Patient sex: F
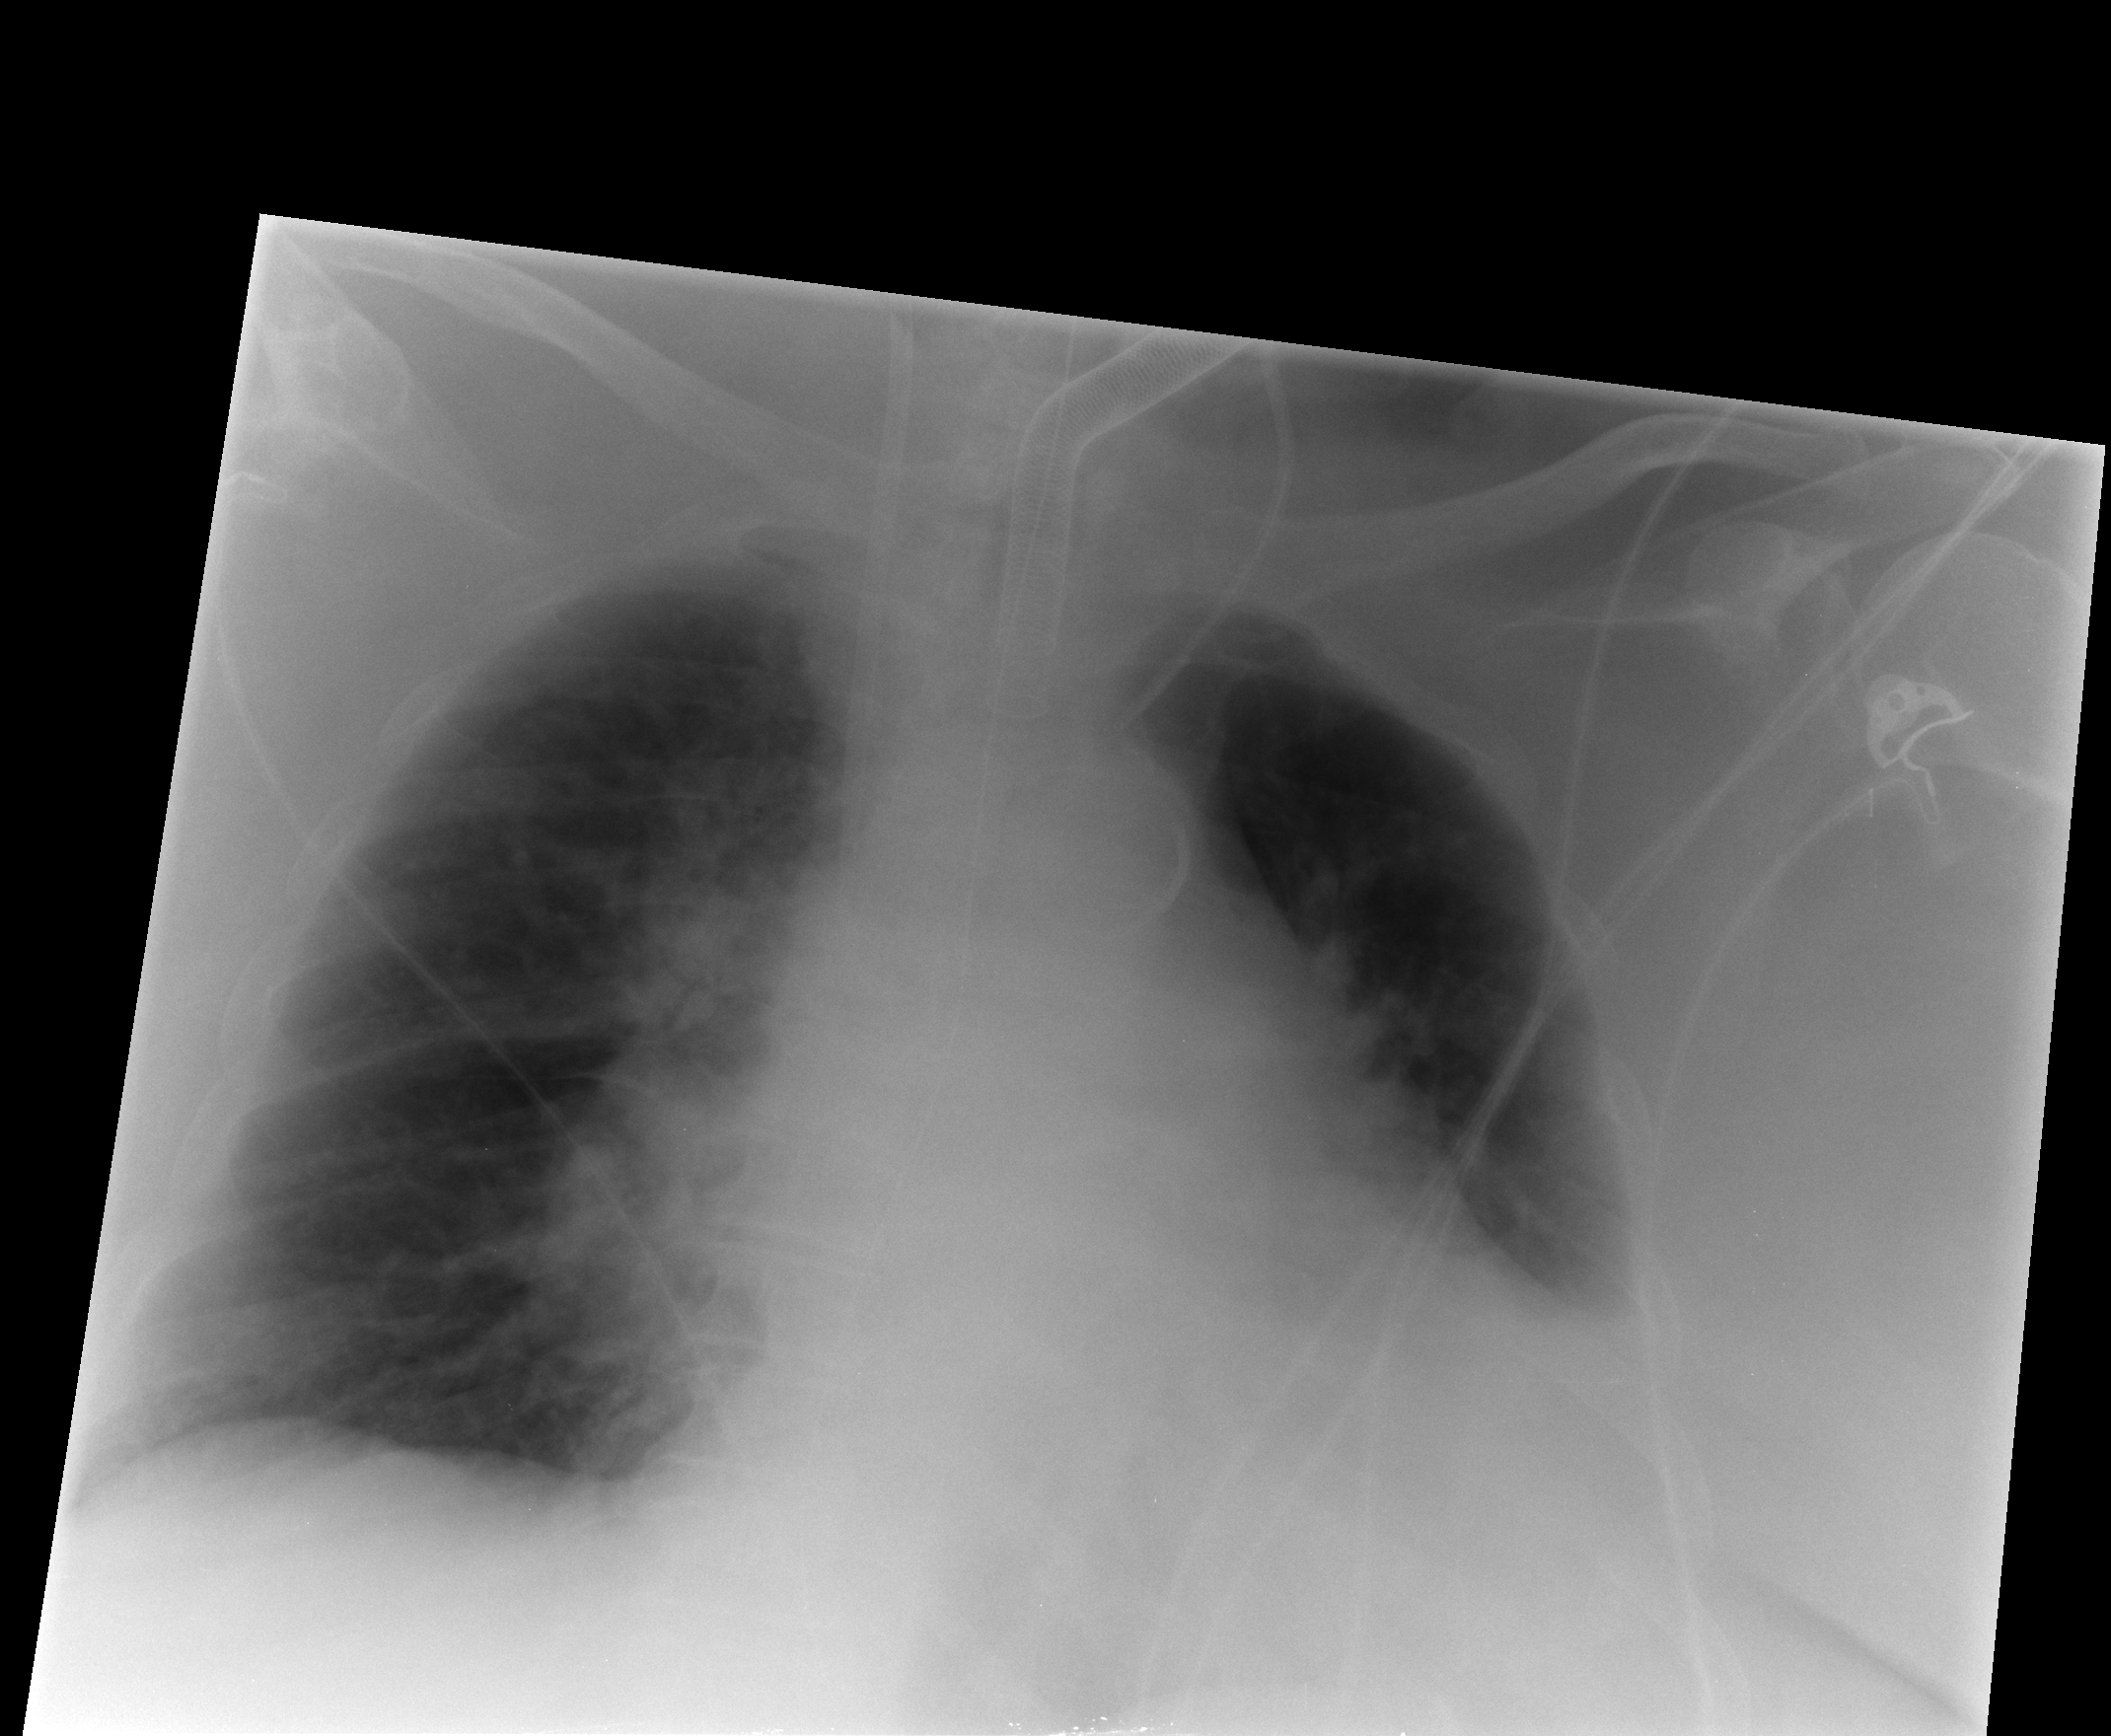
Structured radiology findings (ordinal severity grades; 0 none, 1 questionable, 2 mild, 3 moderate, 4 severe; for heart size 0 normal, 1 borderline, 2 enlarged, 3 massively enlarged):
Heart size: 2
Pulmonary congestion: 3
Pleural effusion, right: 0
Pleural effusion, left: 2
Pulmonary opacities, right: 2
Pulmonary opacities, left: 0
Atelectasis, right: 0
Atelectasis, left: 2